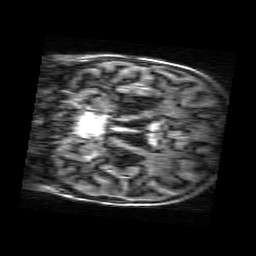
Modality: MP2RAGE
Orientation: coronal
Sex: male
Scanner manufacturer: siemens
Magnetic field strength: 3 T
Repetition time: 5 s
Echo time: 0.00368 s